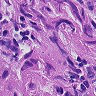
Metastatic tissue present: yes